Here is the raw acceleration-versus-time signal recorded on a bearing housing. Diagnose the bearing from this image, choosing from: normal, inner_race, outer_race, ball.
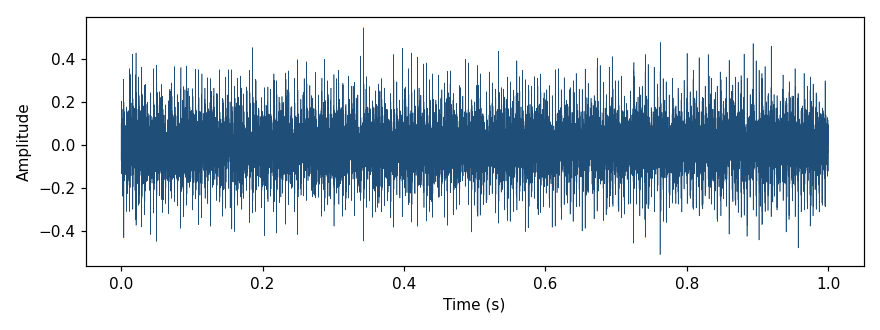
Answer: outer_race